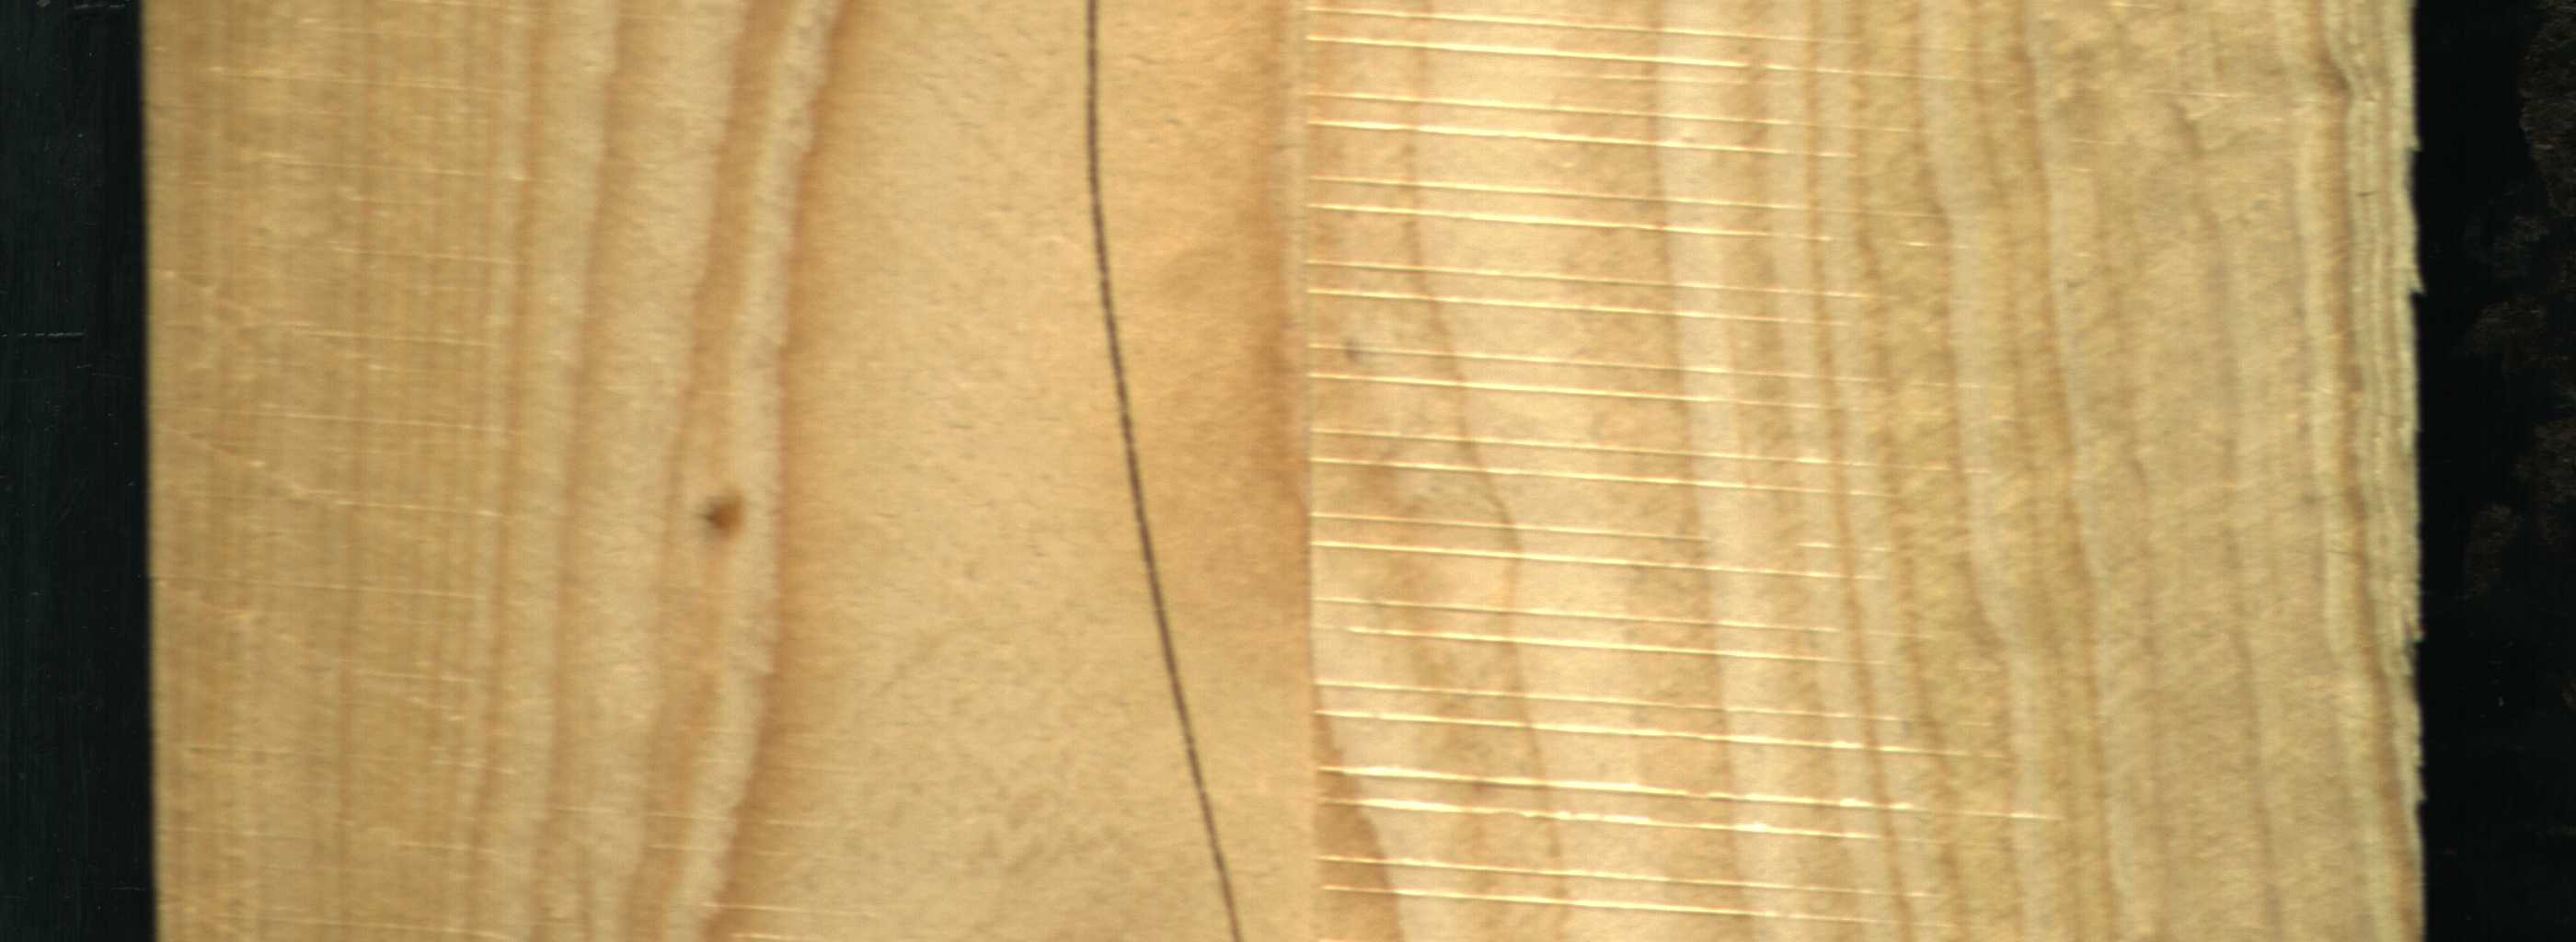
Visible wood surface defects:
resin
Crack